Aerial crown-view tile of a tropical tree (Barro Colorado Island, Panama), acquired 20250414:
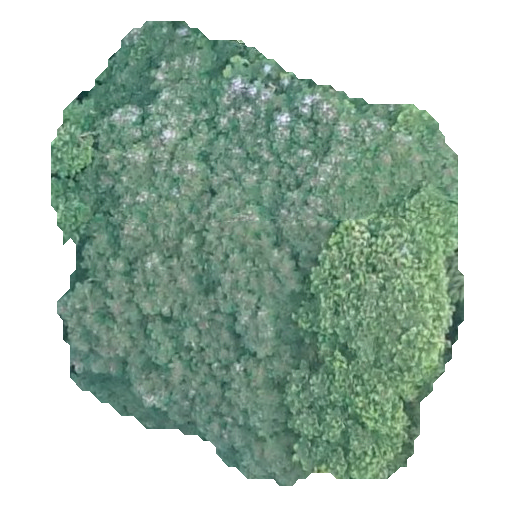
Species: Jacaranda copaia
GBIF accepted scientific name: Jacaranda copaia
Crown area: 214.553 m²